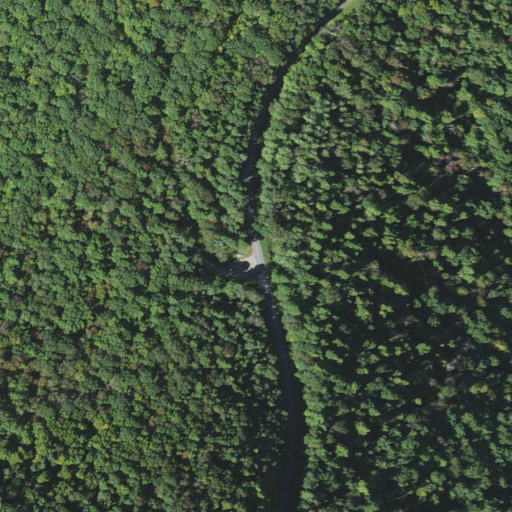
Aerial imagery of gap in North Carolina named Elk Pasture Gap containing deciduous forest, open development, mixed forest, and low intensity development